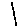
Label: line